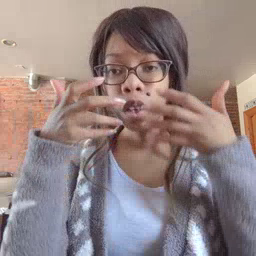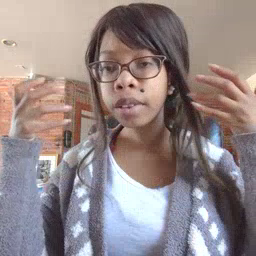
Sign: tiger